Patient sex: M
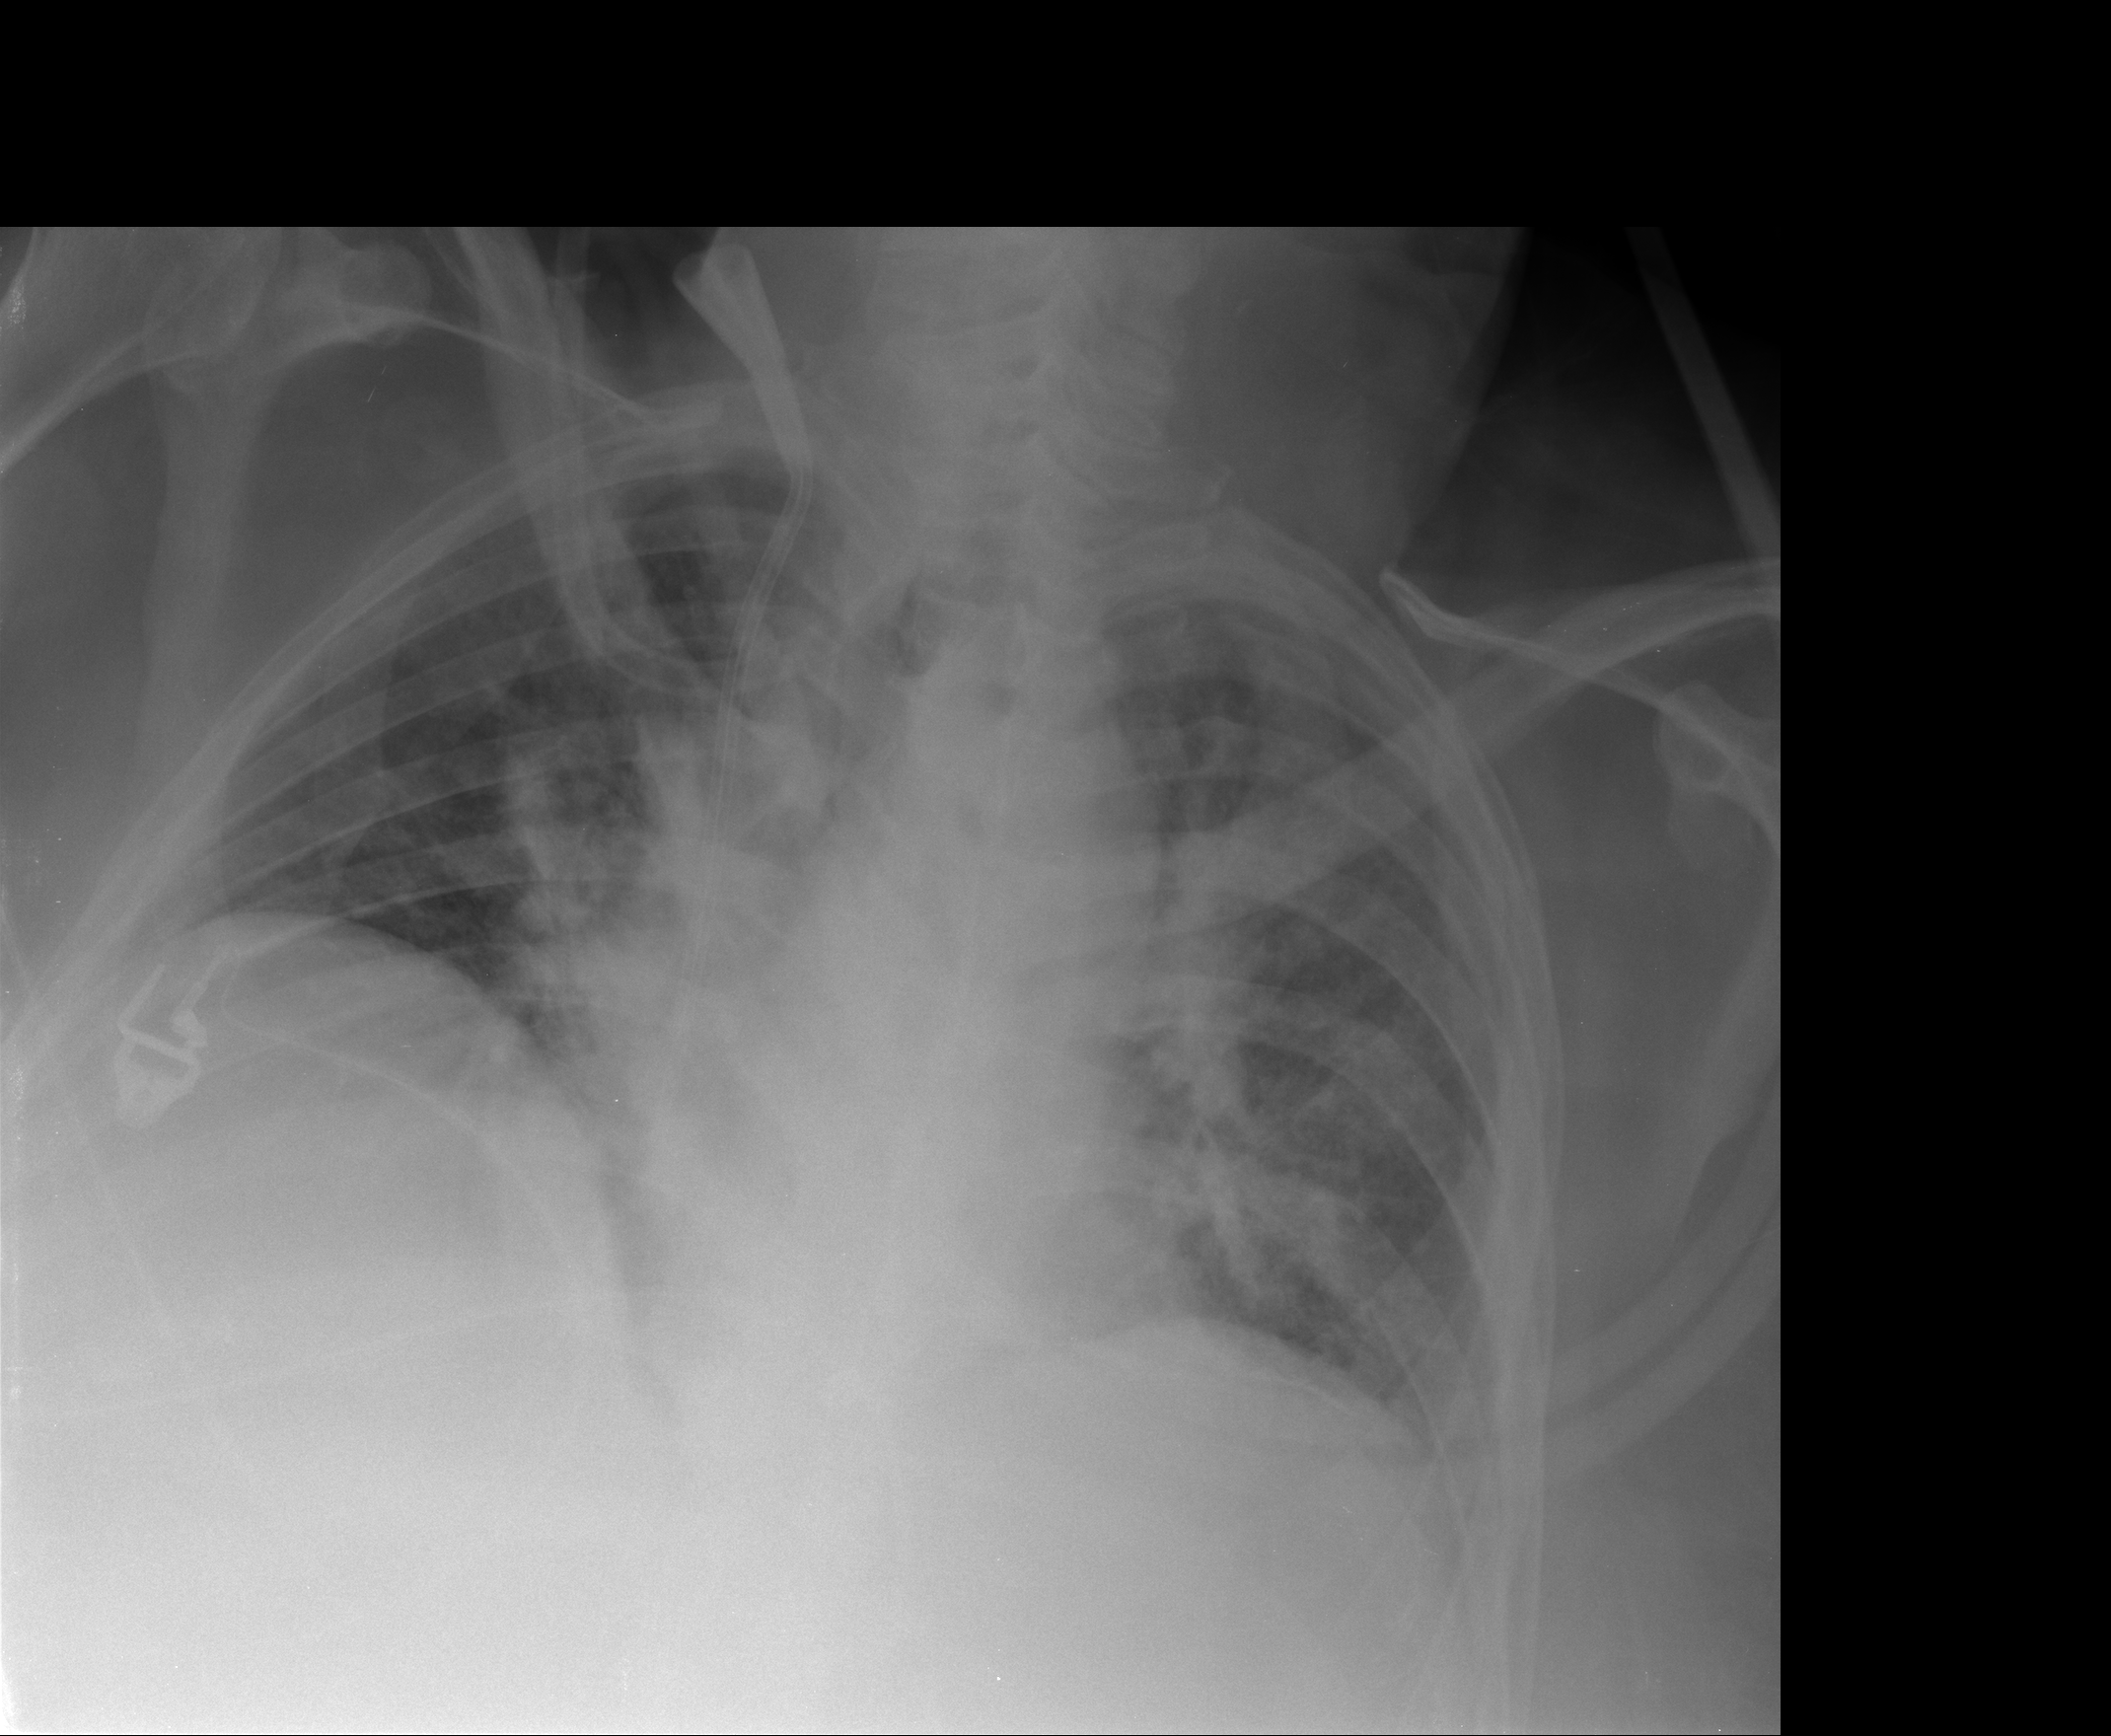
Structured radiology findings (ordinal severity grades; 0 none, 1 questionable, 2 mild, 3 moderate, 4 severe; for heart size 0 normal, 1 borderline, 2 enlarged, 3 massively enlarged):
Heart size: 1
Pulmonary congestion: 2
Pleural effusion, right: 0
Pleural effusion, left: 1
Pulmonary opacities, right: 0
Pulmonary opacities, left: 1
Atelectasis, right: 2
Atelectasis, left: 2